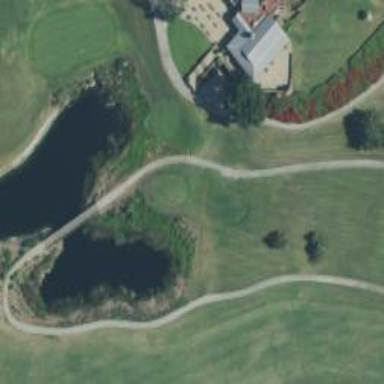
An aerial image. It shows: Path designated for golf carts.